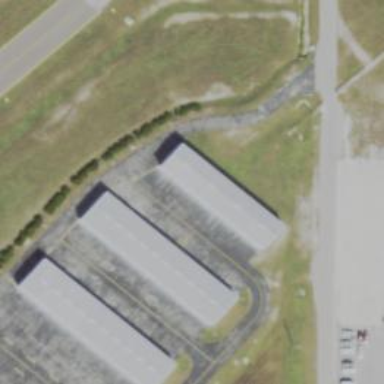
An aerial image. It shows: Hangar building at the airport.